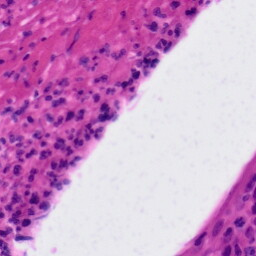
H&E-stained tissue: Tonsil